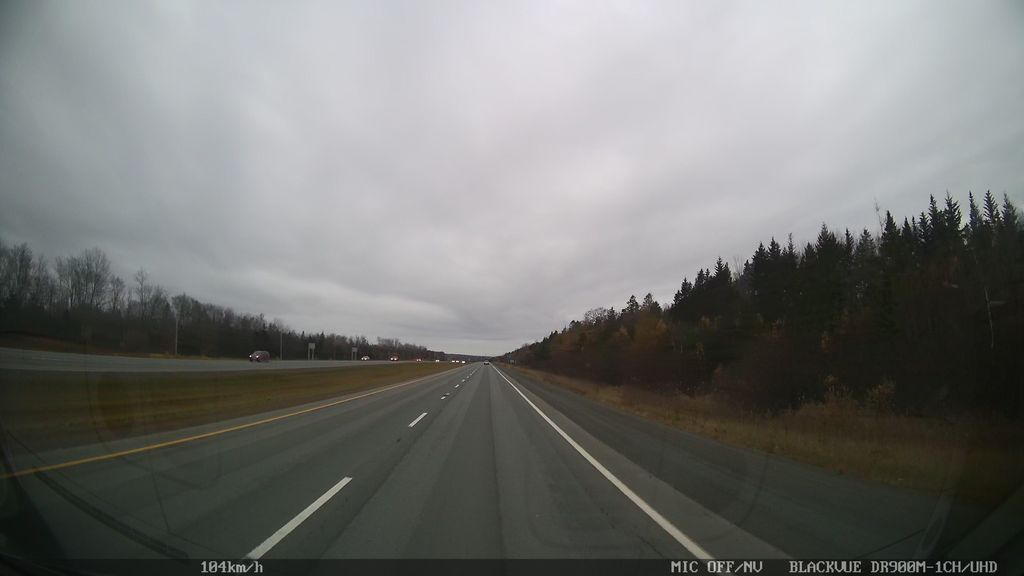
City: halifax